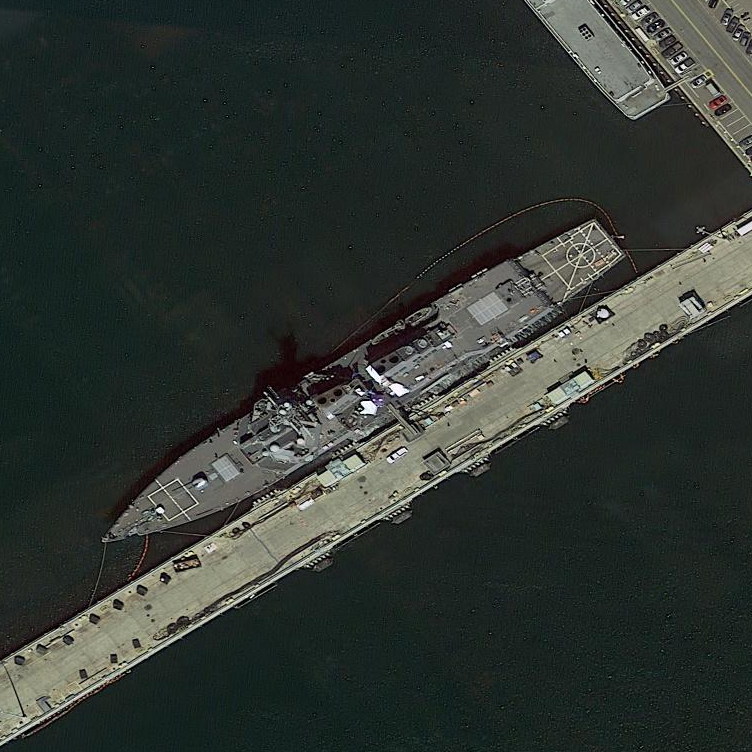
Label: Arleigh_Burke-class_destroyer